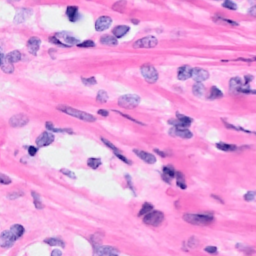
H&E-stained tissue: Breast